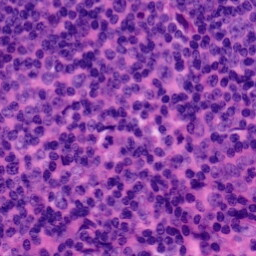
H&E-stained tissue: Tonsil